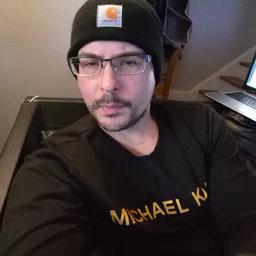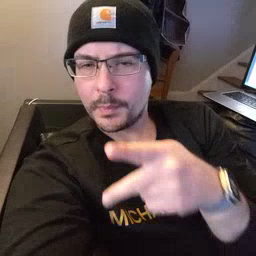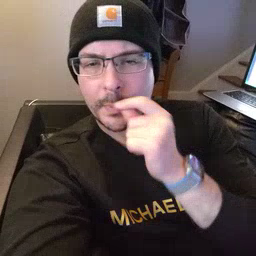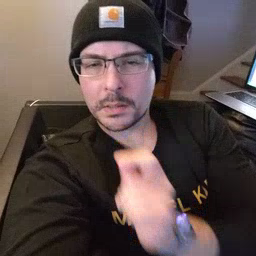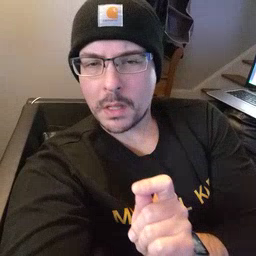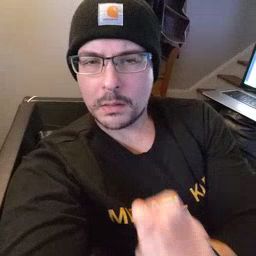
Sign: pencil